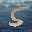
Label: 5